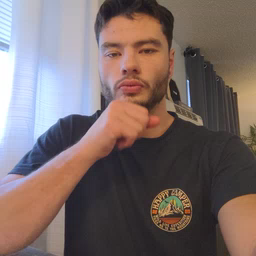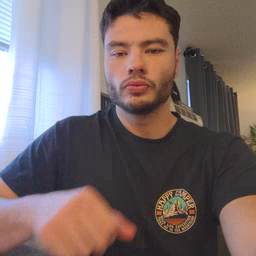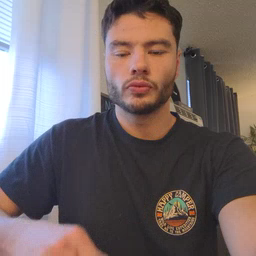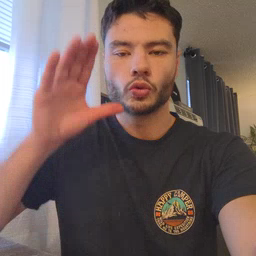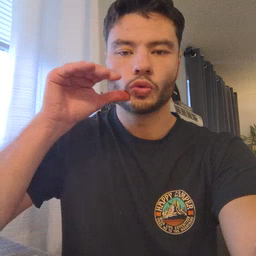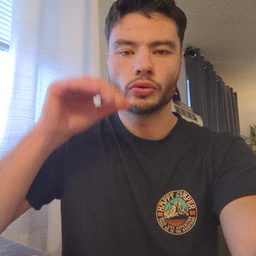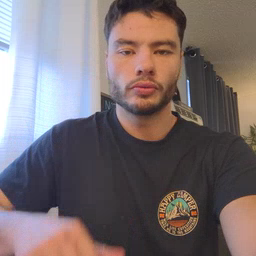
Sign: goose